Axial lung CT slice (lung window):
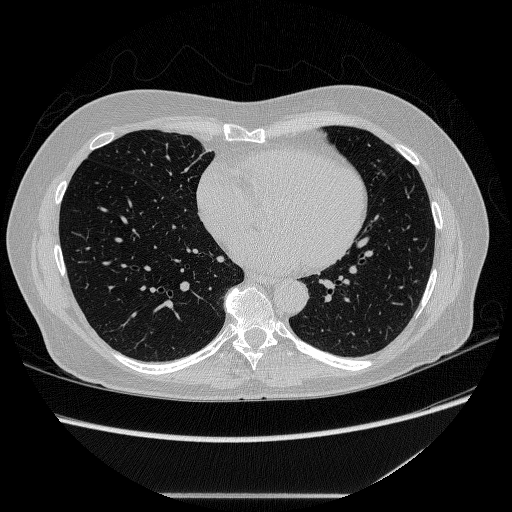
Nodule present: no